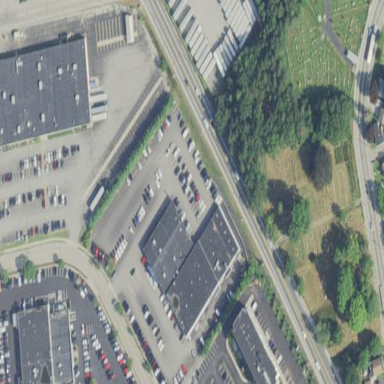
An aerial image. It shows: Building that houses car shop.